Field crop: tomato
Growth stage: 1
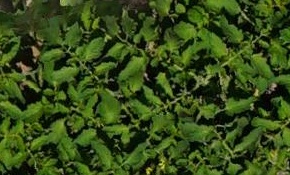
Species: tomato